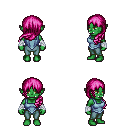
a pixel art fantasy rpg character, female body template, orc, green skin, blue vest, teal pants, pink left-swept hairstyle, white cloth bandages, four views (front, back, left, right), 2x2 character sprite sheet, small pixel art, hard edges, no anti-aliasing